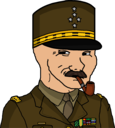
Label: 5_Smugjak